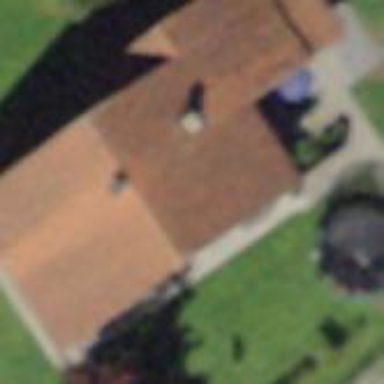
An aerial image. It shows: Detached building.